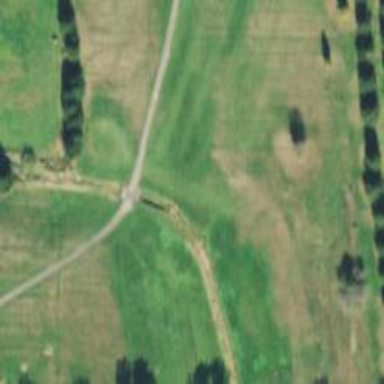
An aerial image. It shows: Path bridge with view of golf course.